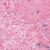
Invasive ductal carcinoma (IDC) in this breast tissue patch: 0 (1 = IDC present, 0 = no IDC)